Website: macys
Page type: delivery-shipping
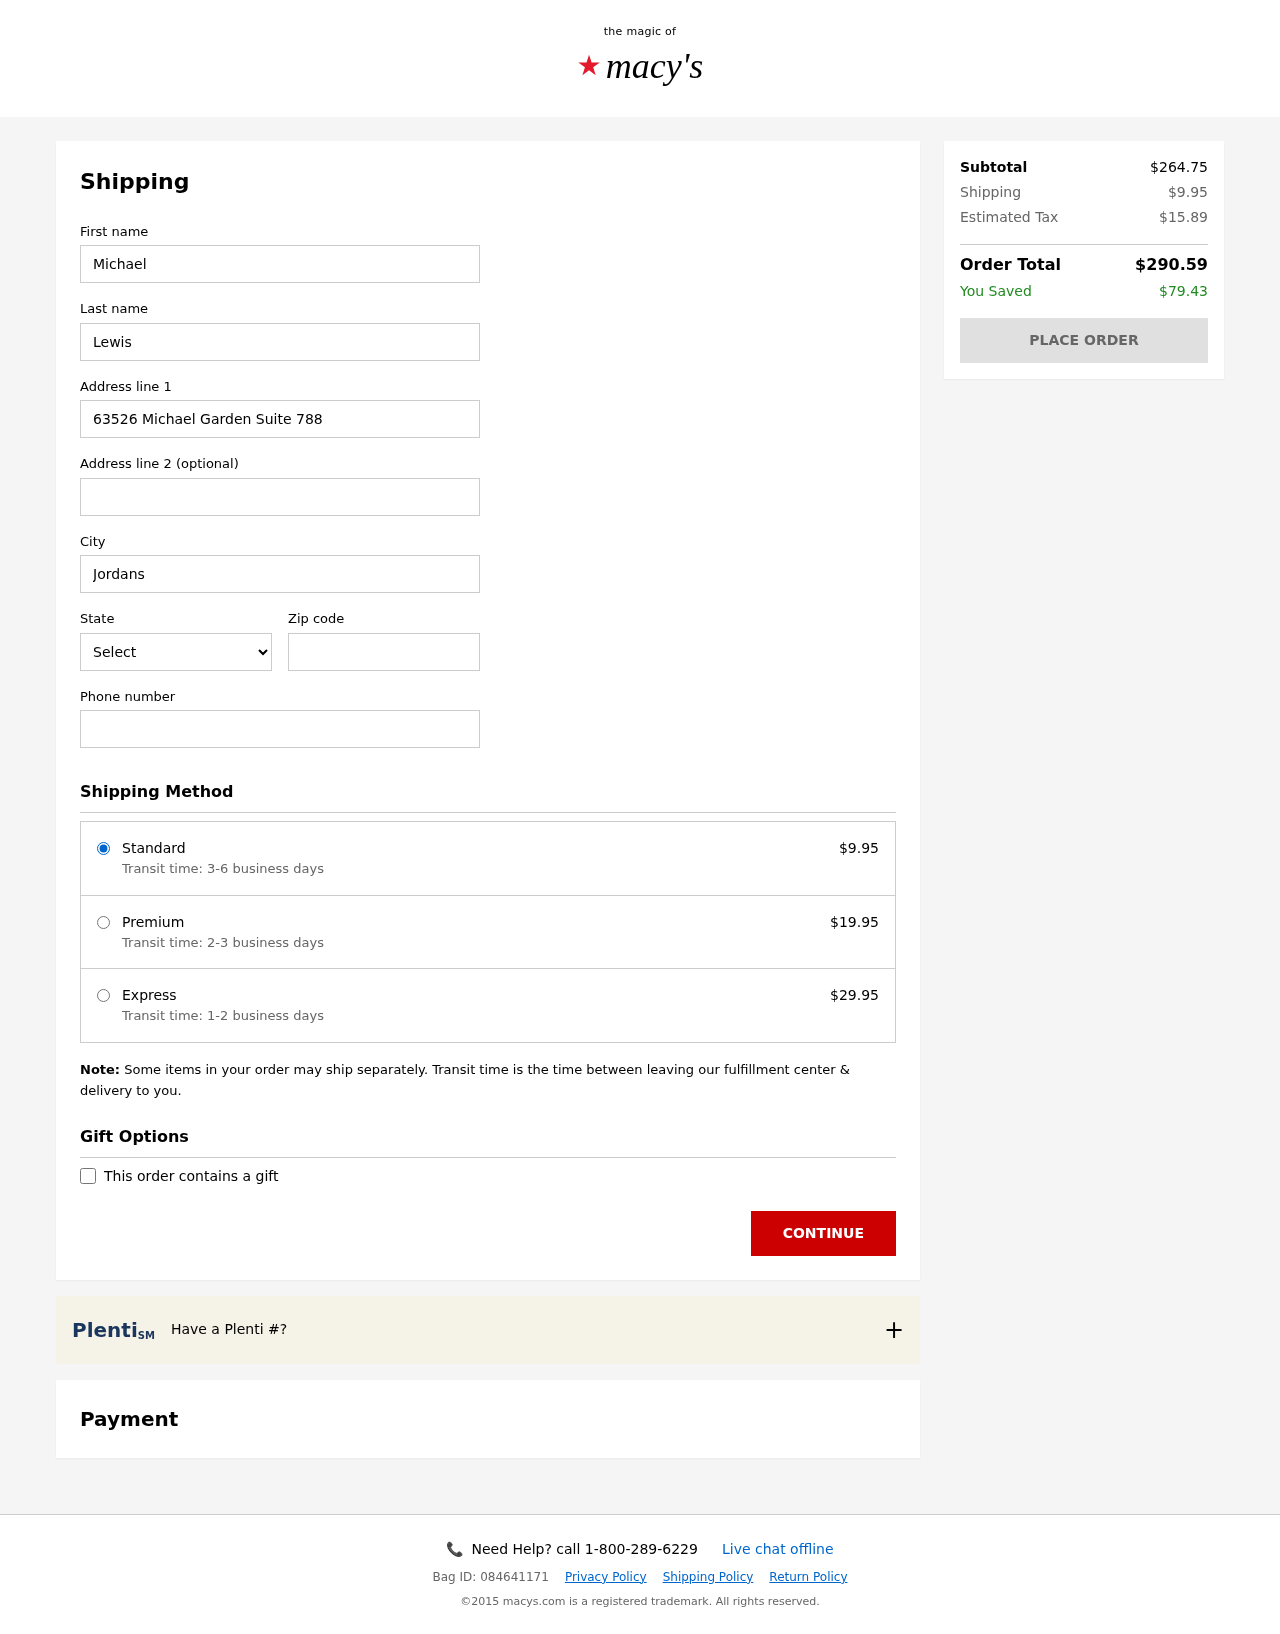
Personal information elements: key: PII_CITY
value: Jordanside
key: PII_FIRSTNAME
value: Michael
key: PII_LASTNAME
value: Lewis
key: PII_PHONE
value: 9957116734
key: PII_POSTCODE
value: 15282
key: PII_STATE_ABBR
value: OR
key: PII_STREET
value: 63526 Michael Garden Suite 788
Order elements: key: ORDER_SHIPPING_COST
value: $9.95
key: ORDER_SHIPPING_PREMIUM
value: $19.95
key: ORDER_SHIPPING_EXPRESS
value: $29.95
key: ORDER_SUBTOTAL
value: $264.75
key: ORDER_TAX
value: $15.89
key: ORDER_TOTAL
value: $290.59
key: ORDER_SAVINGS
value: $79.43